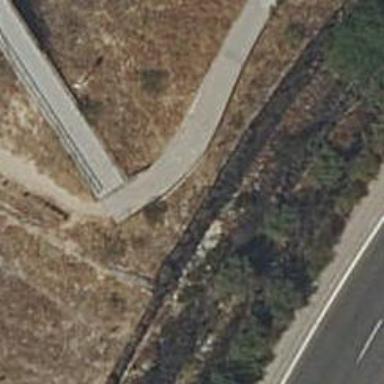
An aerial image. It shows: Paved footway.